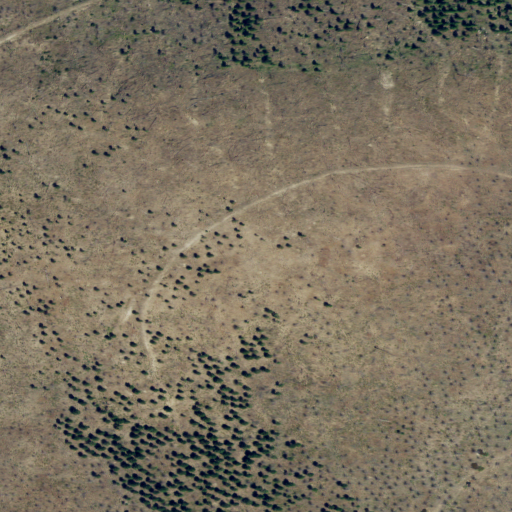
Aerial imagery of mountain in Oregon named Dooley Mountain containing only shrub